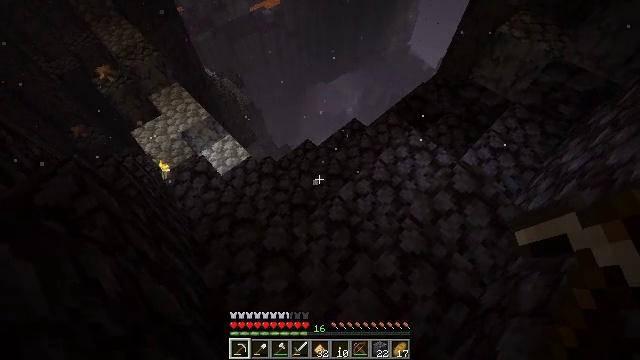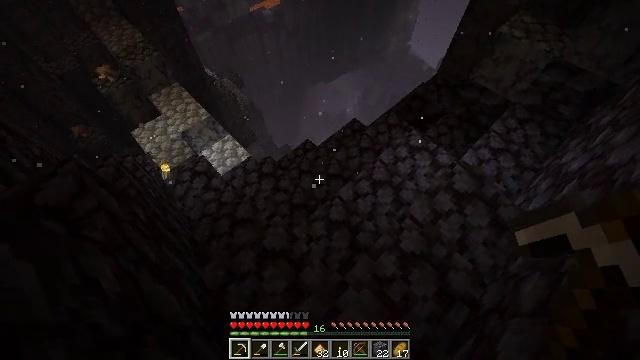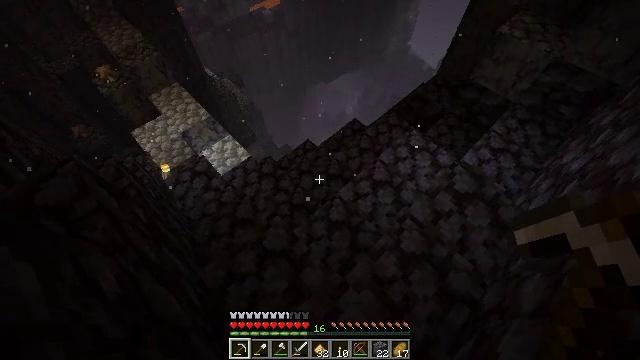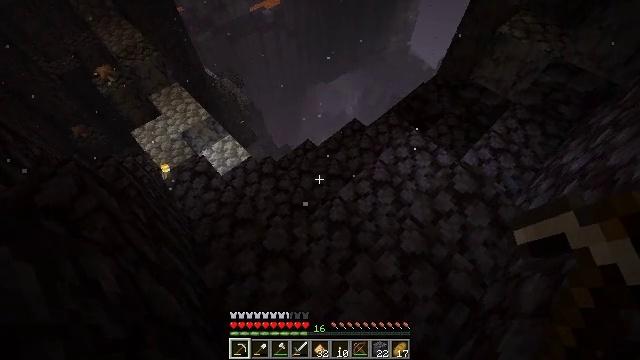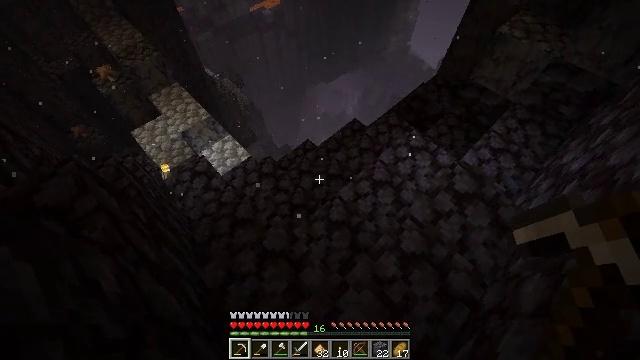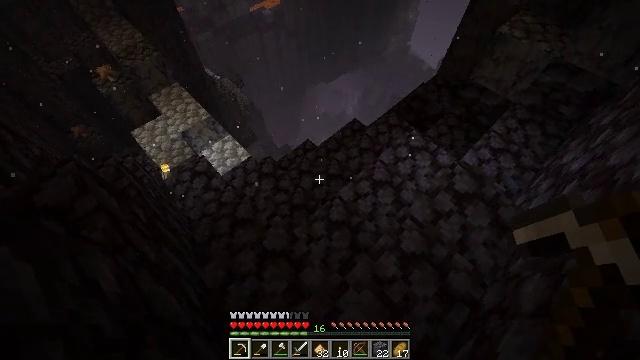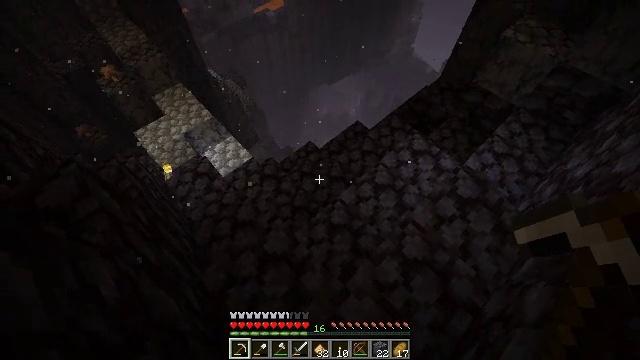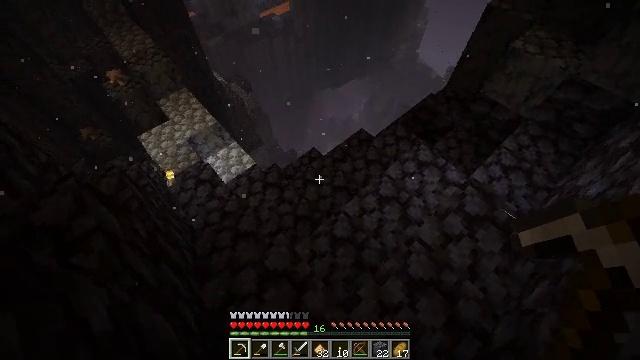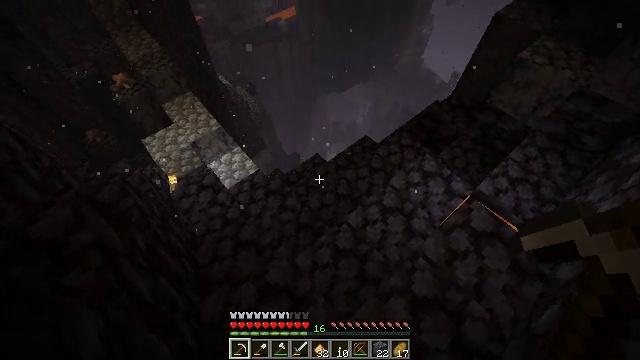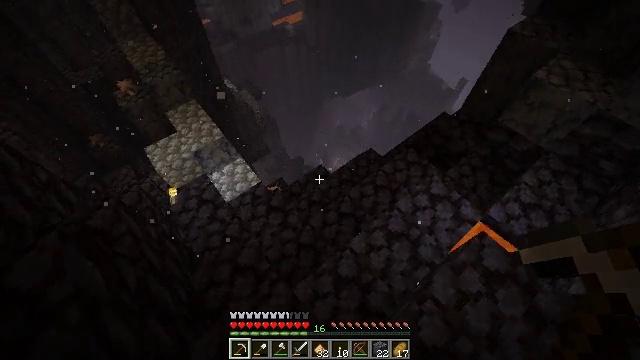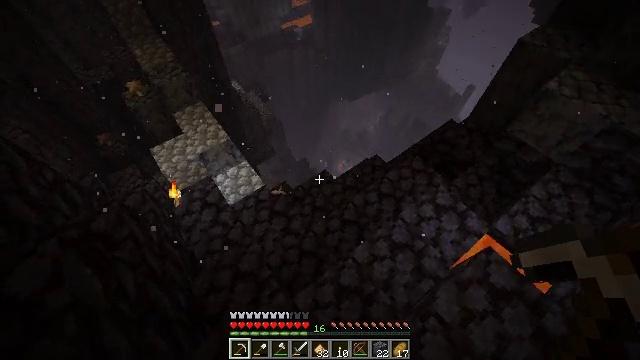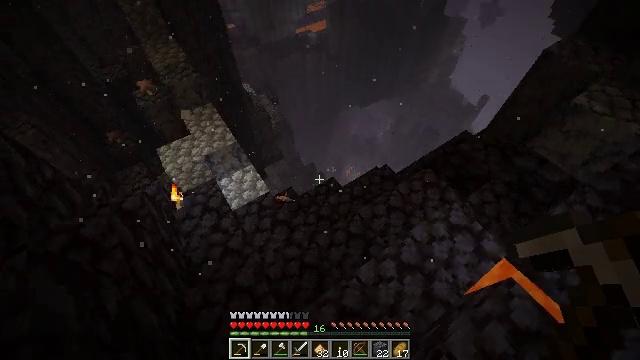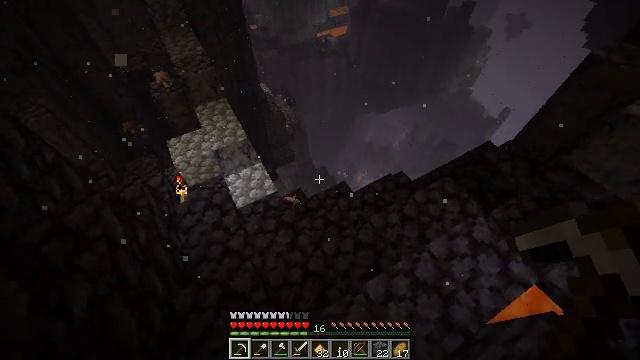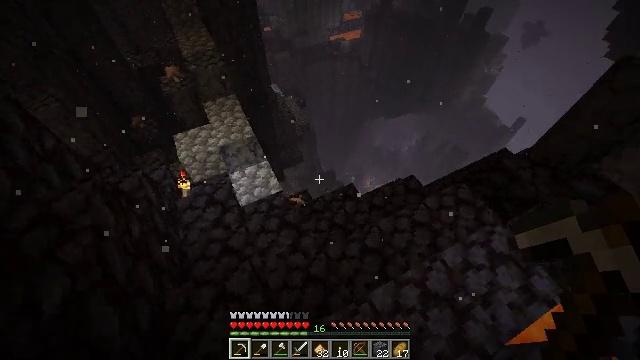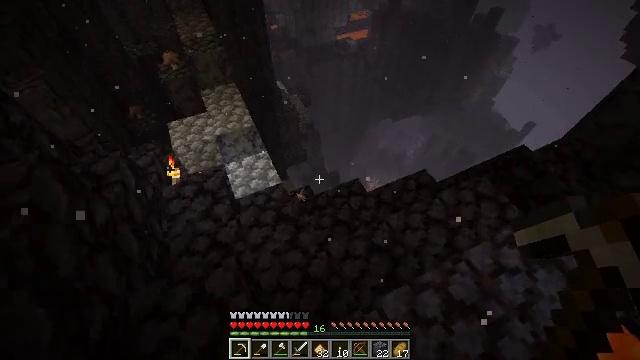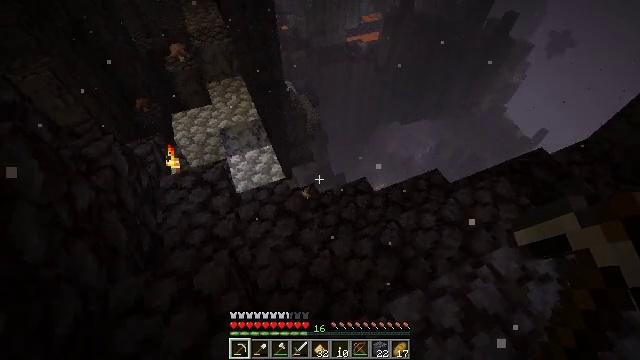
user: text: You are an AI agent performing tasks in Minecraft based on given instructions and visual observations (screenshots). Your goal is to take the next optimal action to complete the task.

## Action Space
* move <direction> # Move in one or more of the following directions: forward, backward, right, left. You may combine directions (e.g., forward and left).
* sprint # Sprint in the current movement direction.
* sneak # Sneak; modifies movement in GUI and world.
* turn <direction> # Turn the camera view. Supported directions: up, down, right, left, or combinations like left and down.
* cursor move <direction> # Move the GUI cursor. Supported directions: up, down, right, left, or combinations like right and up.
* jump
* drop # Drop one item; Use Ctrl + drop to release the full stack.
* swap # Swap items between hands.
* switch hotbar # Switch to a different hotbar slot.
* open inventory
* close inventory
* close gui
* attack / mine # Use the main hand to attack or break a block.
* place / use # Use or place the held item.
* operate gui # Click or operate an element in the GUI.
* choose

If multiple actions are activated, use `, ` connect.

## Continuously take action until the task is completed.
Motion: motion action
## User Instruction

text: Gather basalt from the ground.
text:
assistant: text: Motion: no_op
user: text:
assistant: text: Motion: no_op
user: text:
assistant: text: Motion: no_op
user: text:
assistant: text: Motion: no_op
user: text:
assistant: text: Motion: no_op
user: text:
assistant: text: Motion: move forward
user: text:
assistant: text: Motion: move forward, turn left
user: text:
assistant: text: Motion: move forward, turn left
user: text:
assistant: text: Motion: move forward, turn left
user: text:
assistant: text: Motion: move forward, turn left
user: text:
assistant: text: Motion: turn left
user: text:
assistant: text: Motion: turn left
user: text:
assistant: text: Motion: turn left
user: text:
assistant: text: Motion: turn left
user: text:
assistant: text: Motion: turn left
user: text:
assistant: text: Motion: move left, turn left
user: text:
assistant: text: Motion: move left, turn left
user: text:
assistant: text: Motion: move left
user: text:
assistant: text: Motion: move left
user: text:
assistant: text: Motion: no_op
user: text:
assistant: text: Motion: no_op
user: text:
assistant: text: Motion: no_op
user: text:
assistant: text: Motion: no_op
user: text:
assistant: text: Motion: no_op
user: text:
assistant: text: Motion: no_op
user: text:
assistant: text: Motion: no_op
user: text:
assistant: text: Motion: no_op
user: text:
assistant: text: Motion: no_op
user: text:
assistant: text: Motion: no_op
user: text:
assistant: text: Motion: turn left